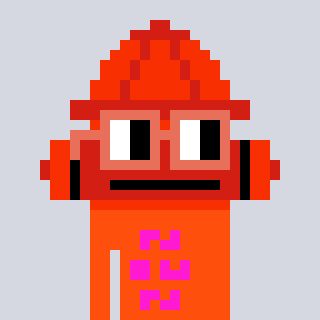
a pixel art character with square orange glasses, a fire hydrant-shaped head and a orange-colored body on a cool background